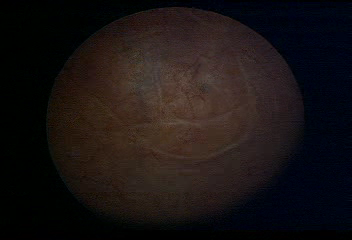
Modality: WLC
Class: Normal mucosa
Bladder cancer association: No